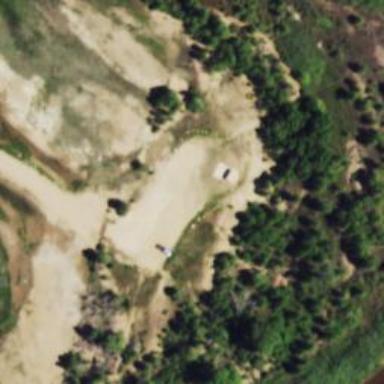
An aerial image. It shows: Unpaved surface parking area.